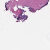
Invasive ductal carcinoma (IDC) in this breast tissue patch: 0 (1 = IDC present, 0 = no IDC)